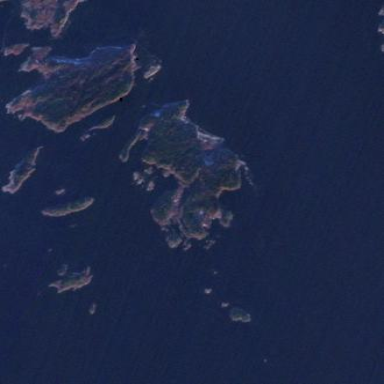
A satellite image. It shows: Islet.